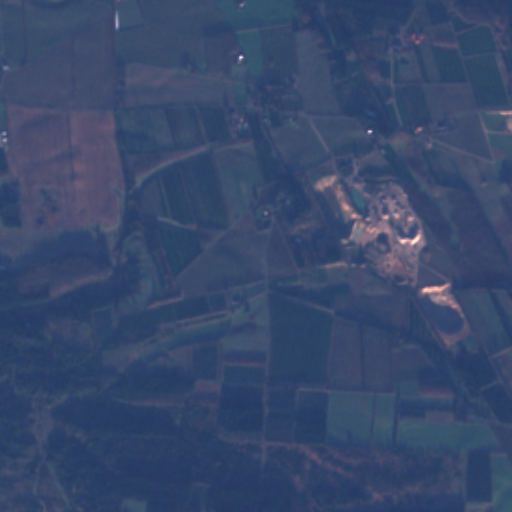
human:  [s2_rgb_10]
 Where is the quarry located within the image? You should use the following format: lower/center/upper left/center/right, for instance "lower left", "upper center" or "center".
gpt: The quarry is located in the center right of the image.
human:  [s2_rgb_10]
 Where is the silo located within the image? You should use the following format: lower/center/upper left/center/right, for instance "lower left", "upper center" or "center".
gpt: The silo is located in the upper left of the image.
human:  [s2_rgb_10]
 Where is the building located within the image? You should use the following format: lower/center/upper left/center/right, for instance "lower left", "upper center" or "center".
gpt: There is no building in the image.